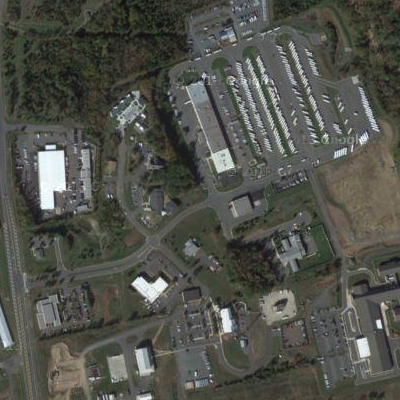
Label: Parking